Question: In my scenario to print something, I don't want the printer has to be connected with a computer. Rather I am trying to connect that with a Modem(GSM or any other). when a sms arrives to the modem, the print command will fire and the sms will be printed.My question is, If not, i will be delighted if you provide some alternatives.
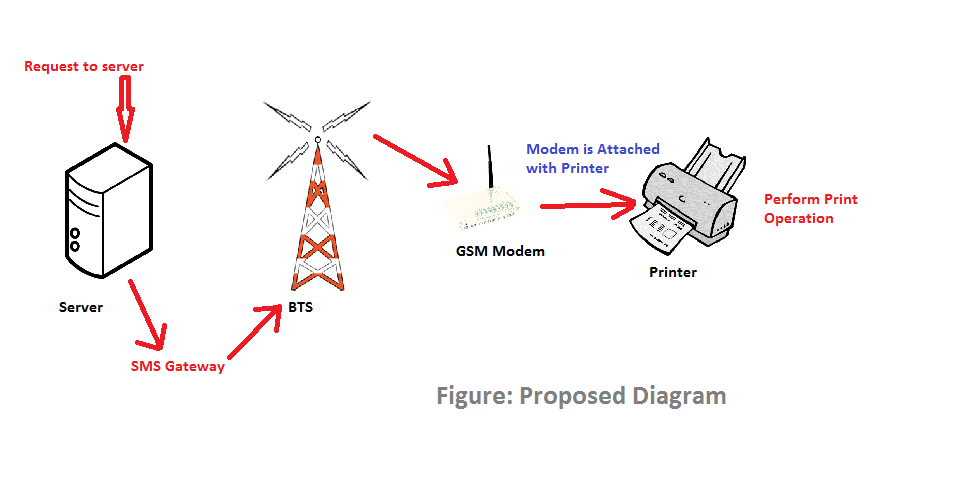
Answer: Unless you can customize the firmware of the GSM modem or the printer, it is likely you will need a small computer in between. If both can talk over serial ports, this can be really tiny - PIC, AVR (including packaged version such as Arduino), etc. If at least one needs USB you may be better off with a bare-metal Arm board. This is going to range from $2 at the low end to maybe $70 at the high. (There are also a few Arm boards that run an embedded .NET framework if that is your background... how well they run it I'm not sure)
If you need to do formatting, or the printer depends on the computer to do a lot of the work, or your engineers aren't familiar with the mindset of tiny embedded systems, you probably want something capable of running an operating system - ie, a faster Arm chip with hundreds of megabytes of memory - think Beagleboard, plugputer, Chumby Hacker Board, etc or one of those micro-servers that are basically x86 netbooks refactored for better cooling. Depending on how careful you are, this puts you anywhere from $50-$250.
You could also use an android phone (pick one with known USB host capability) and fold in the GSM capability, but may spend a lot of time tripping over the android components when all you really want is an embedded linux with a full libc. A more "linux-y" linux smartphone might be preferable if you can find one you expect will continue to be available.